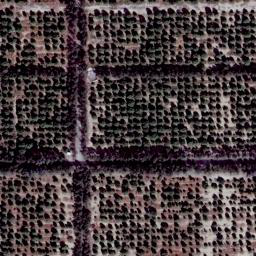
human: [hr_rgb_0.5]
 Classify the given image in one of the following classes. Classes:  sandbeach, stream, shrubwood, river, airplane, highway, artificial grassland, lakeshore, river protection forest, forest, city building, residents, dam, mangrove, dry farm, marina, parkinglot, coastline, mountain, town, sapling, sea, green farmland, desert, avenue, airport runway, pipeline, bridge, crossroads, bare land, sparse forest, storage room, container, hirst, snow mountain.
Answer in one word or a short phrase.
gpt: dry farm